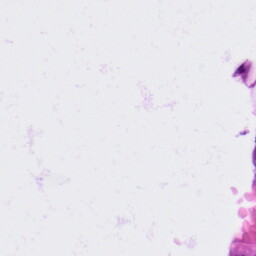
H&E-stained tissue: Colon